Question: I have text file with content as:
'''
12345678901222344567
'''
Then I used this code to read the content:
'''
FILE * pFile;
int c;
char buffer [256];
pFile = fopen ("myfile.txt","r");
int a[50] = {0};
fread(a, sizeof(a[0]), 5, pFile);
fclose(pFile);
for (c = 0; c < 5; c++)
{
printf("%d
", a[c]);
}
'''
and I got the results:

I cannot explain myself why I got such results.
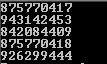
Answer: You misuse the 'fread' function on a text file which is supposed to be used on a binary file. A <URL>.
Let's say, if you save txt with four <URL> '"1"', '"2"', '"3"', '"4"', what's actually stored on disk is not '1', '2', '3', '4'. Instead, it's their ACSII codes: '49', '50', '51', '52'.
So when you read 'sizeof(a[0])' bytes into 'a[0]', four bytes are read back in memory like:
'''
Memory Address Byte In Memory Little-endian
0x12345678 <PHONE> <----least significant byte
0x12345679 <PHONE>
0x12345680 <PHONE>
0x12345681 <PHONE> <----most significant byte
'''
(Note that address is just faked for illustration)
As to how these four bytes are converted into an integer, it all has something to do with <URL> will be the least significant byte to form the integer.
Eventually, the integer is '00110100001100110011001000110001' in binary, that's '875770417' in decimal.